Question: What is Android version?
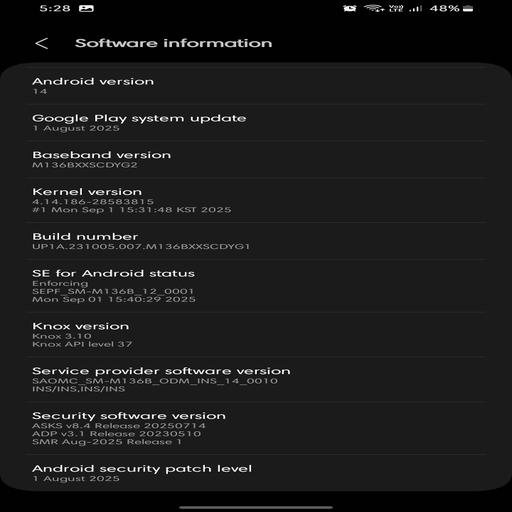
Answer: Android 14